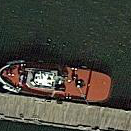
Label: Towing_vessel